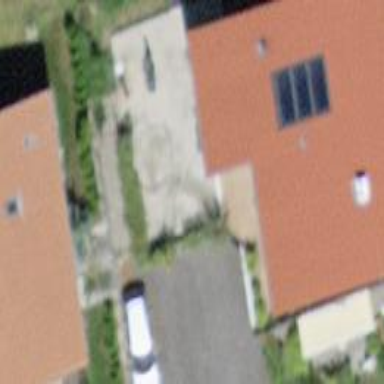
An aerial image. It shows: Residential building.